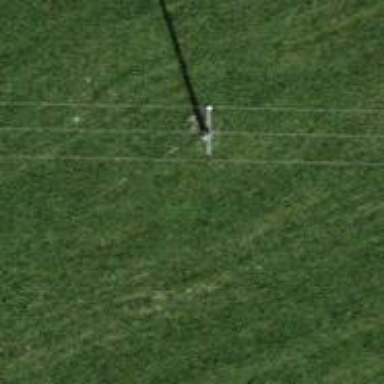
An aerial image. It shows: Concrete power pole.